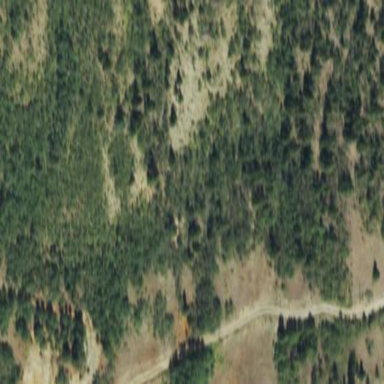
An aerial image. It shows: Forest with mix of leaf types.